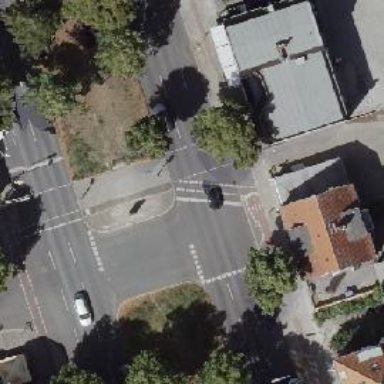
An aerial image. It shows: Footway crossing with traffic signals and island in the middle.